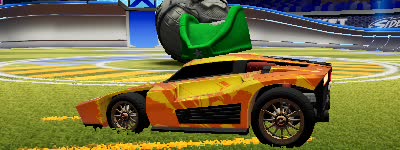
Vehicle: breakout